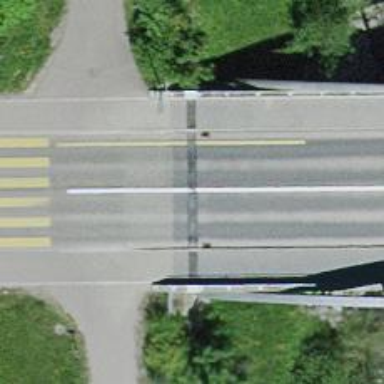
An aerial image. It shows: Primary highway with separate asphalt sidewalks.